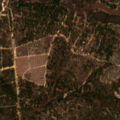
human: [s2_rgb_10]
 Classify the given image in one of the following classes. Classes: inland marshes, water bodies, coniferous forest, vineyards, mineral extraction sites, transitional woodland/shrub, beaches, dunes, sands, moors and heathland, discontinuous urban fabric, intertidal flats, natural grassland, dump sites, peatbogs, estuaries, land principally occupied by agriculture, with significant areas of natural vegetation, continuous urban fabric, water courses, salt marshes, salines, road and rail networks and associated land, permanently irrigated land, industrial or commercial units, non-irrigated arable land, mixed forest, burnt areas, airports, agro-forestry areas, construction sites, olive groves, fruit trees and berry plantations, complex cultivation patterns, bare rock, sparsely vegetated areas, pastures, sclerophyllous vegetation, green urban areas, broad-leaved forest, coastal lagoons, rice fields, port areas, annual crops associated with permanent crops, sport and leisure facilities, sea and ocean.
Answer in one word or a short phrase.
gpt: complex cultivation patterns, broad-leaved forest, coniferous forest, mixed forest, transitional woodland/shrub